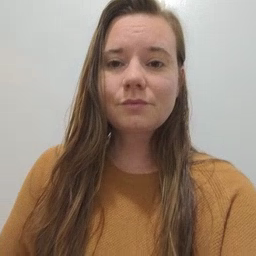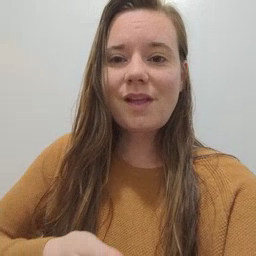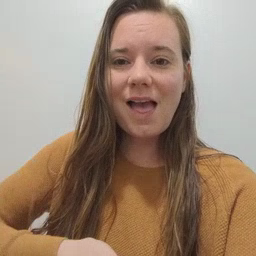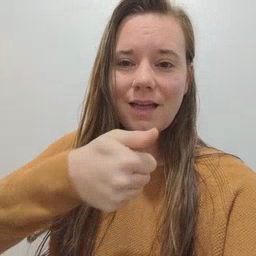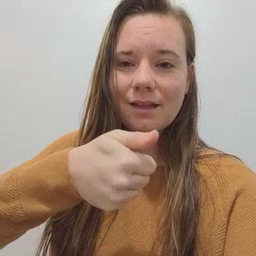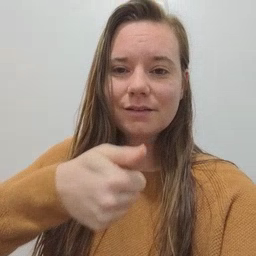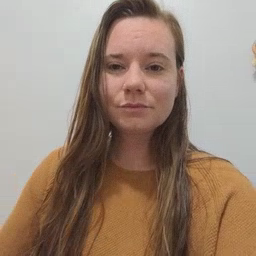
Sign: hide